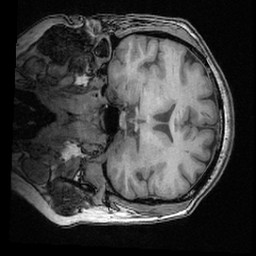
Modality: T1w
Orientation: coronal
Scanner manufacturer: ge
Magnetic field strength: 3 T
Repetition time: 0.008572 s
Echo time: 0.003384 s